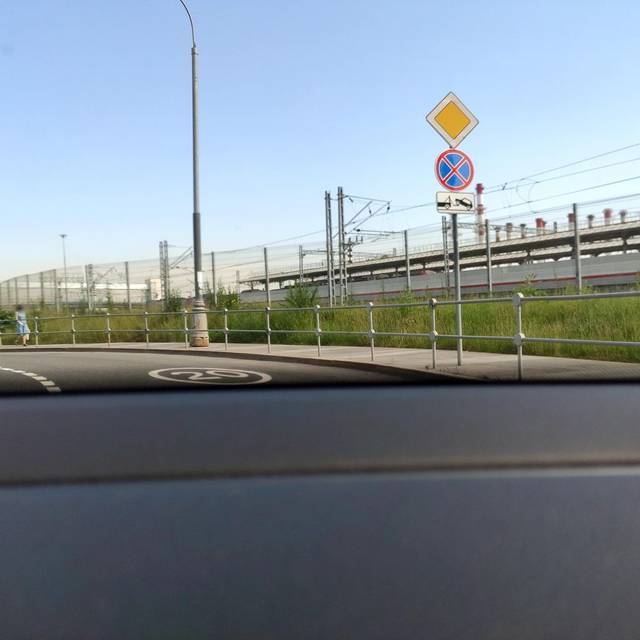
Region: Russia
Coordinates: 55.757, 37.525